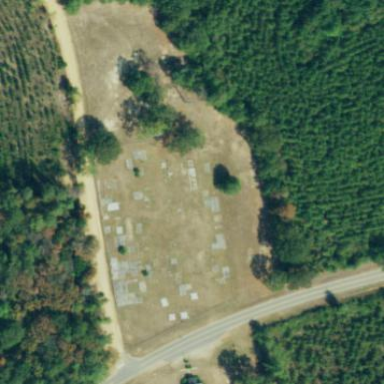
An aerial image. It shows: Cemetery.